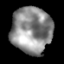
Tissue: lung
Cell type: Epithelial cells
Senescence score: 0.1335
Nuclear area (px): 1836
Mean DAPI intensity: 141.073